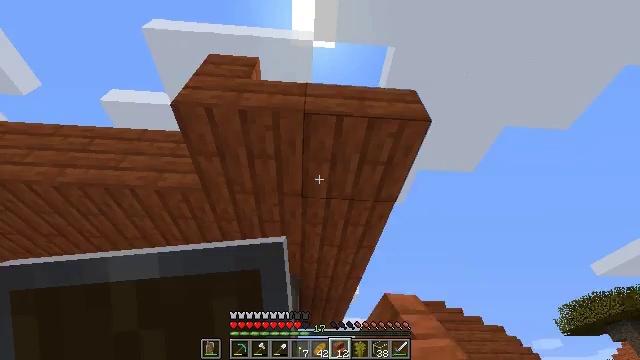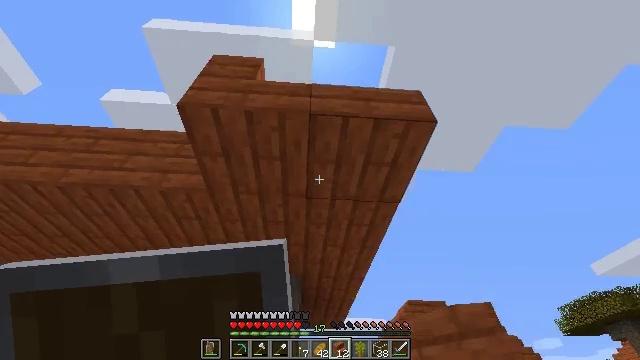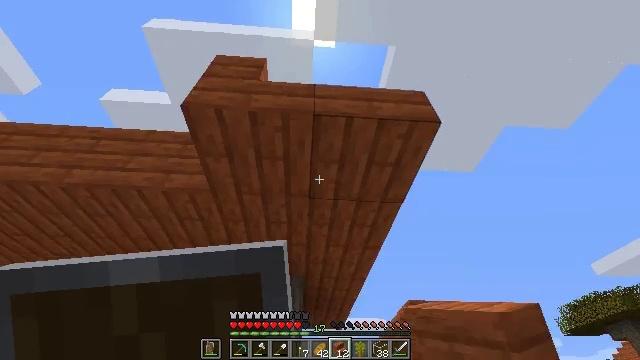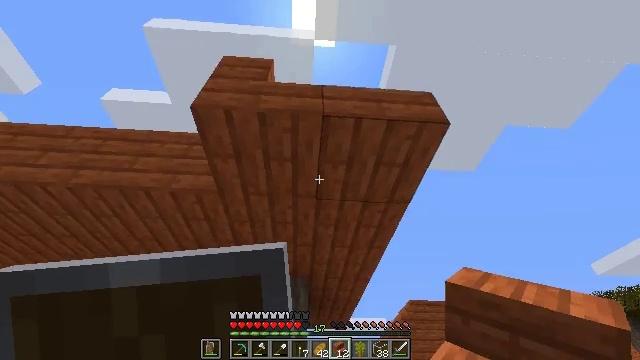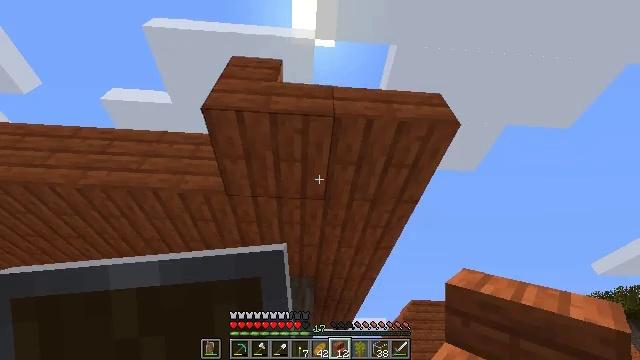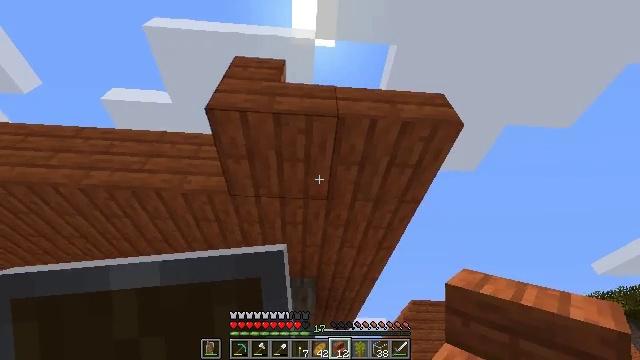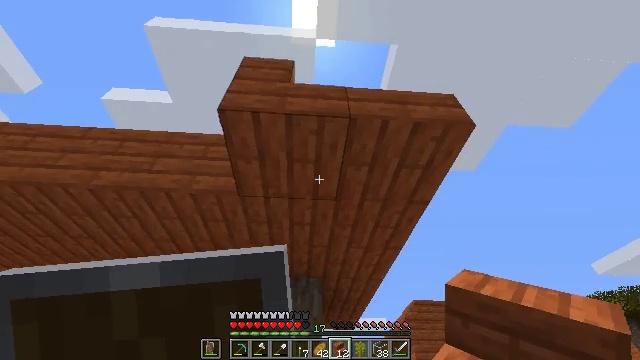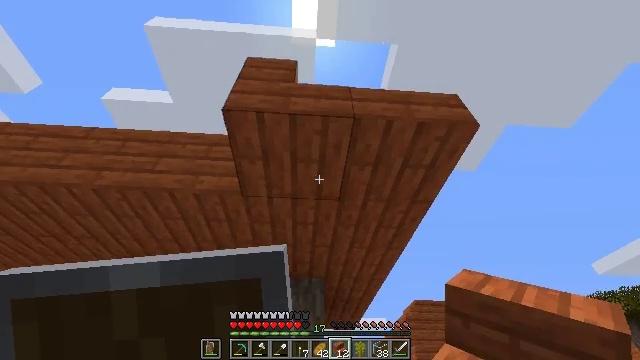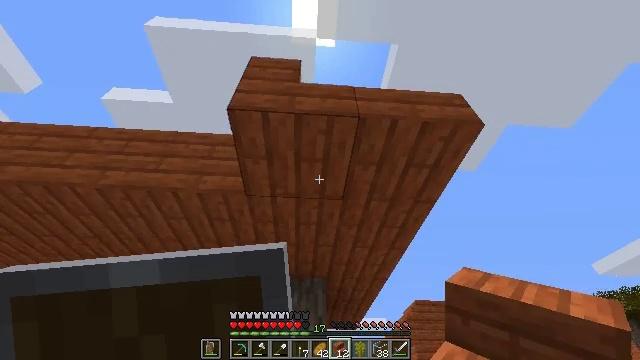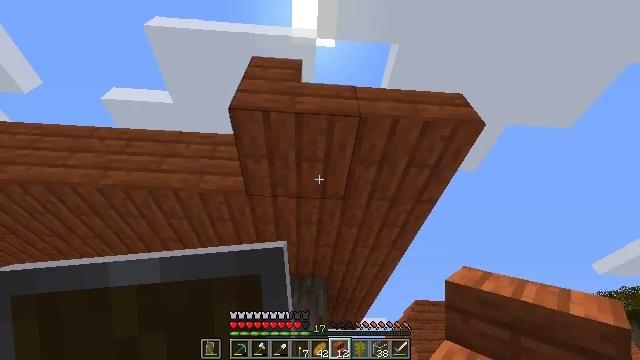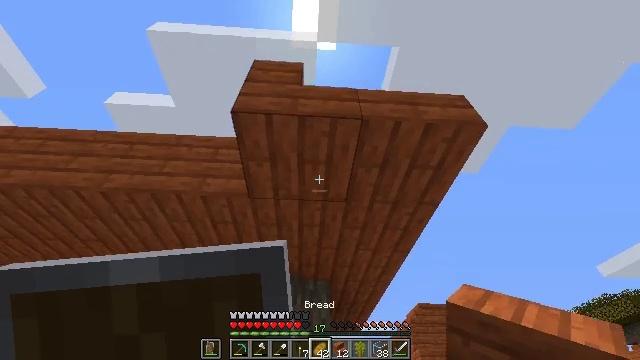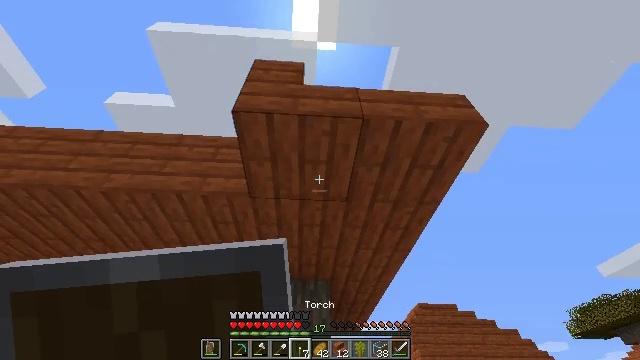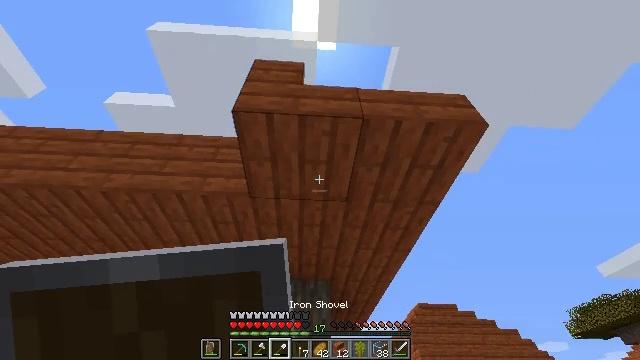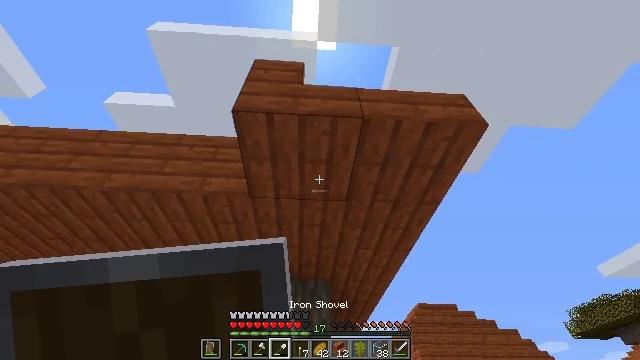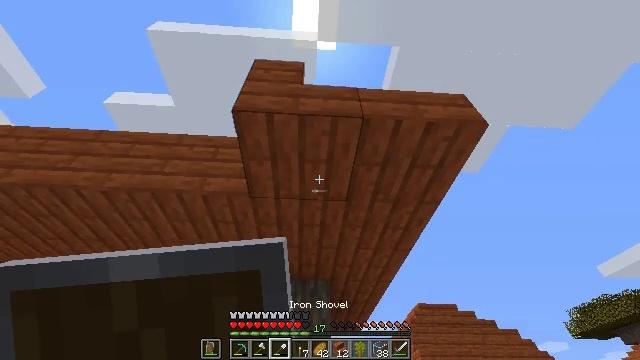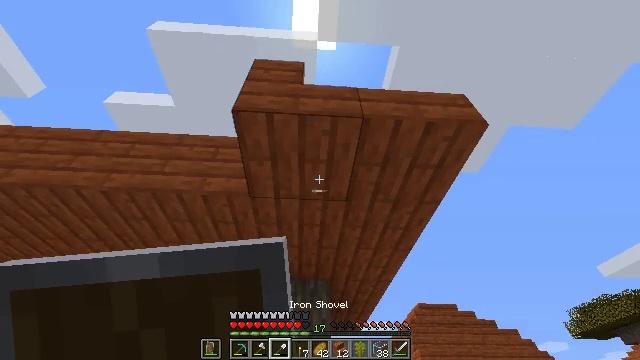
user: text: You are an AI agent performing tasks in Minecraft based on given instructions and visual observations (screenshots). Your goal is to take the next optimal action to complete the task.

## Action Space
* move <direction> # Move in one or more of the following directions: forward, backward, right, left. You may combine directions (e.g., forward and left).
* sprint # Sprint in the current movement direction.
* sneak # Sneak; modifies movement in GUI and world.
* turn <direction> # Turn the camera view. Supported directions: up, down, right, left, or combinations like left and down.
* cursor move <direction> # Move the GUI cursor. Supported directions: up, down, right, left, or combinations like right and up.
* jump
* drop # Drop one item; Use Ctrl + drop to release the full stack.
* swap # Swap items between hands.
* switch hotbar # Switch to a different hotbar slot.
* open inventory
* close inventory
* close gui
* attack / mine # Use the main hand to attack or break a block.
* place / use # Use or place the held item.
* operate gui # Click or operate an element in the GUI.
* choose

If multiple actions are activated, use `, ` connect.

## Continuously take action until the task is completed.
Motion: motion action
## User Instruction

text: Pick up the acacia stairs after mining.
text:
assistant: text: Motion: move left, sneak
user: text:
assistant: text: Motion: move left, sneak
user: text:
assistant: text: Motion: move left, sneak
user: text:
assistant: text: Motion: move left, sneak
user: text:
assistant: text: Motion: move left, sneak
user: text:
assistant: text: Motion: move left, sneak
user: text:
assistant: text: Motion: sneak
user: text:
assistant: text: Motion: sneak
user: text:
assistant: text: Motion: sneak
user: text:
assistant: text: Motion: sneak
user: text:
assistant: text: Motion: sneak
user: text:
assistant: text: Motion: sneak
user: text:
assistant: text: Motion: sneak
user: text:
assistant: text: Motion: sneak
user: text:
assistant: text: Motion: sneak
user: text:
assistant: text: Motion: sneak
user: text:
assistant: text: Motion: sneak
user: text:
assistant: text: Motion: sneak
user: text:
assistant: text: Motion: sneak
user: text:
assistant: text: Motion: sneak
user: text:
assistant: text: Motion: sneak
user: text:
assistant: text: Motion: sneak
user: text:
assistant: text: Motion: sneak, turn left and up
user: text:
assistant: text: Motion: sneak
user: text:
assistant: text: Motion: sneak
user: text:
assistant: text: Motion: sneak
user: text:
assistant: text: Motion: sneak
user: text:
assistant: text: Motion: sneak
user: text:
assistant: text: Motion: sneak
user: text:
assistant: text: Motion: sneak